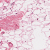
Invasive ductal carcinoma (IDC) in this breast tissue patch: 0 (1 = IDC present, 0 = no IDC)